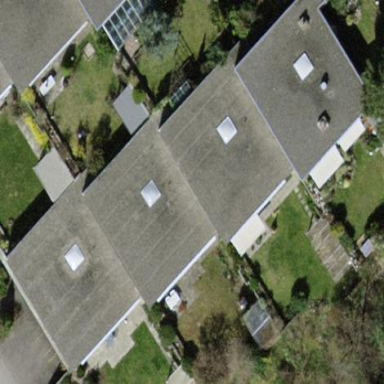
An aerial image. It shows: Flat-roofed terrace building.